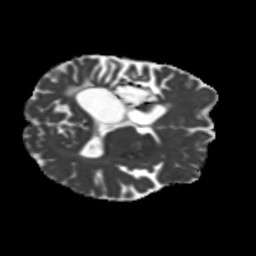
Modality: MD
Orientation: axial
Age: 31
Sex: female
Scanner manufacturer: siemens
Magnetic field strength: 3 T
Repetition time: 5.25 s
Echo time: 0.08 s